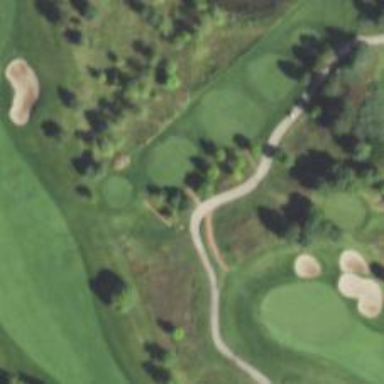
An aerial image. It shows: Footway that resembles golf path.